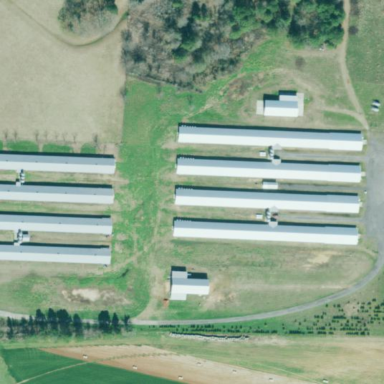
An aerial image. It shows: Poultry farmyard.